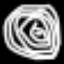
Label: donut